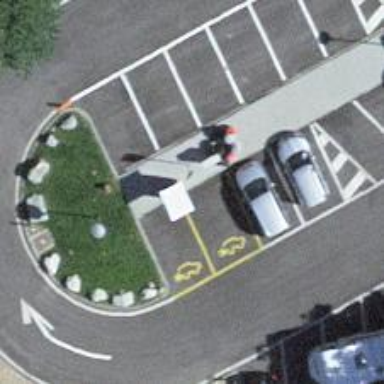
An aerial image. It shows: Charging station.